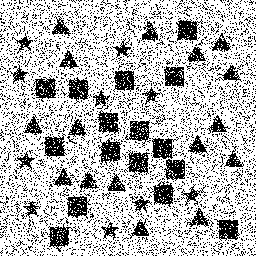
Squares: 16
Triangles: 16
Stars: 10
Total shapes: 42